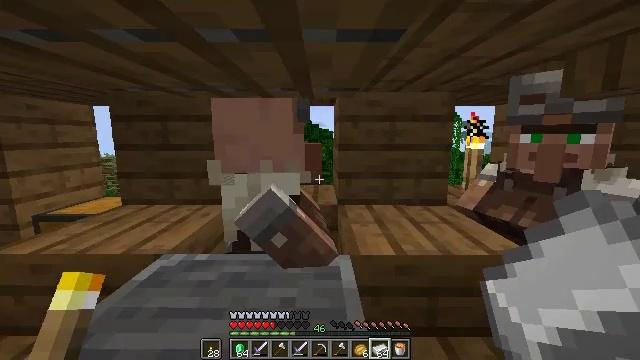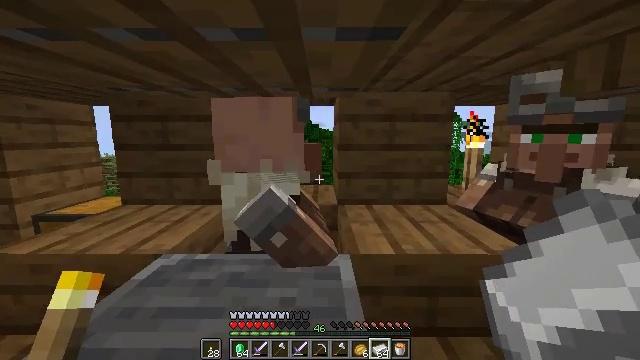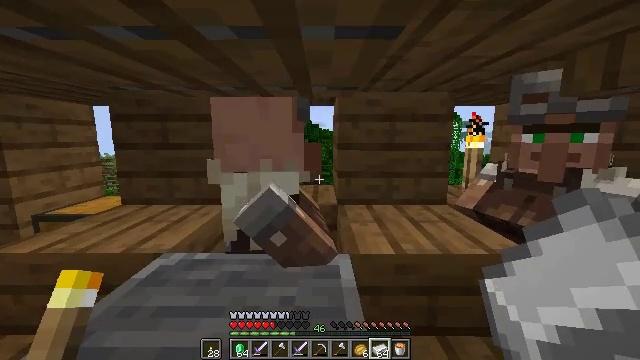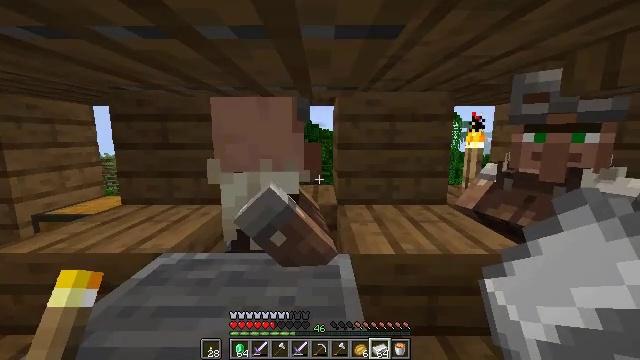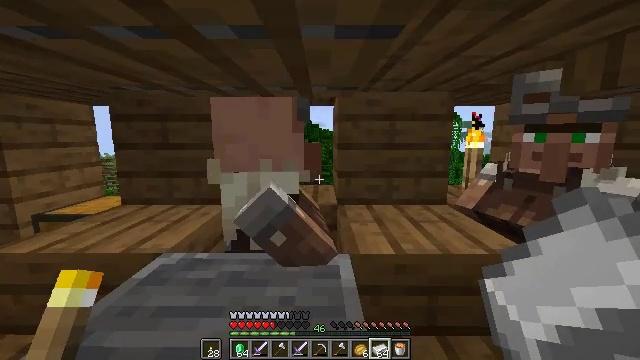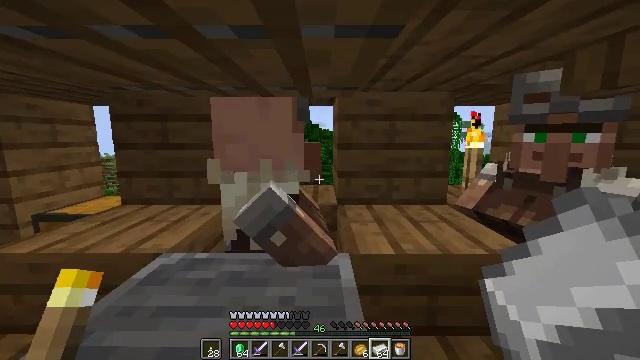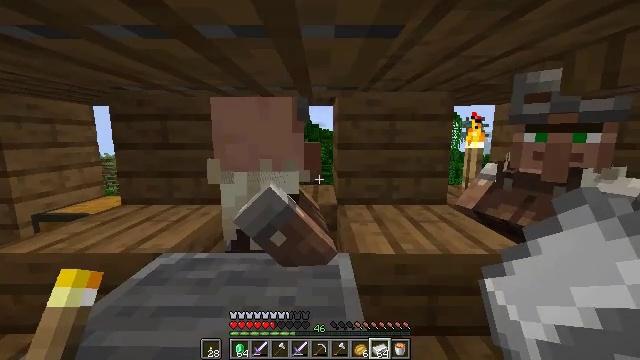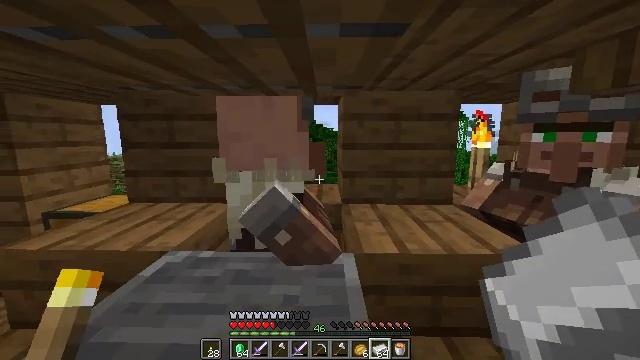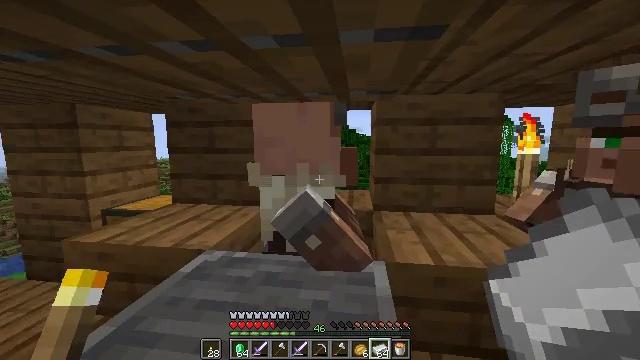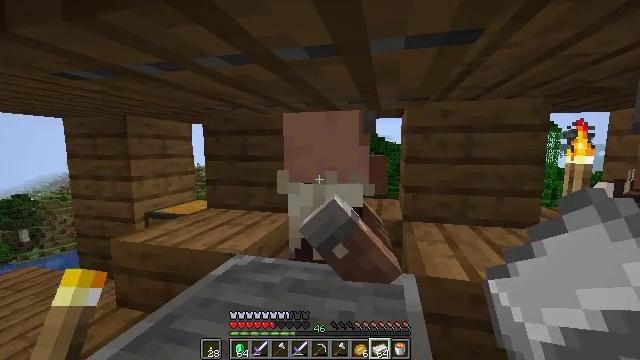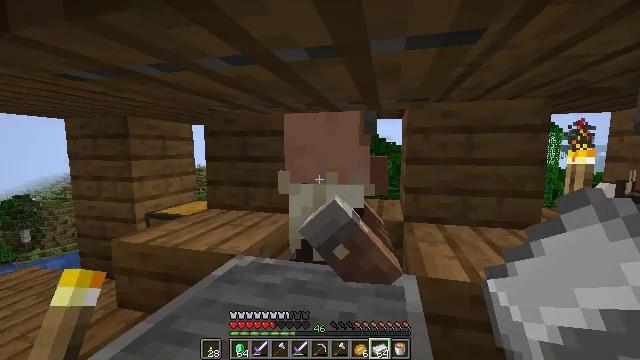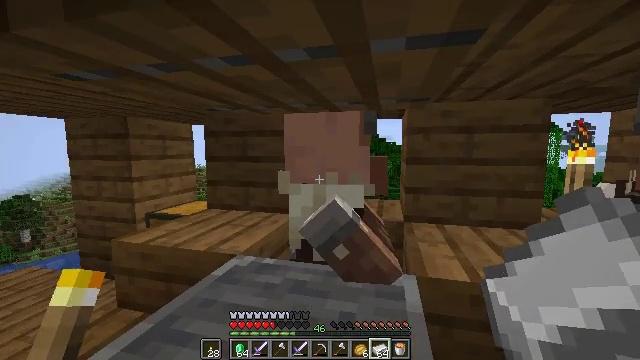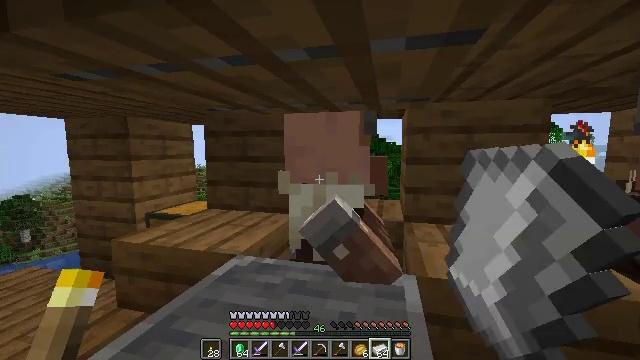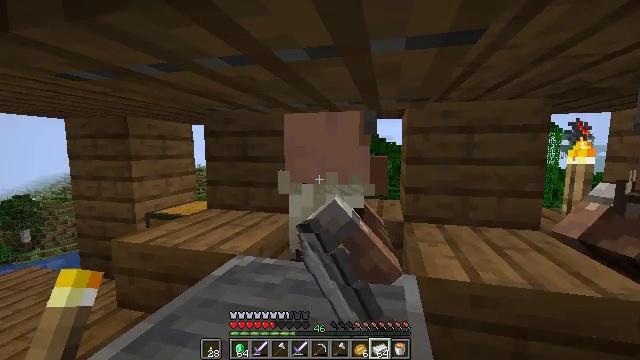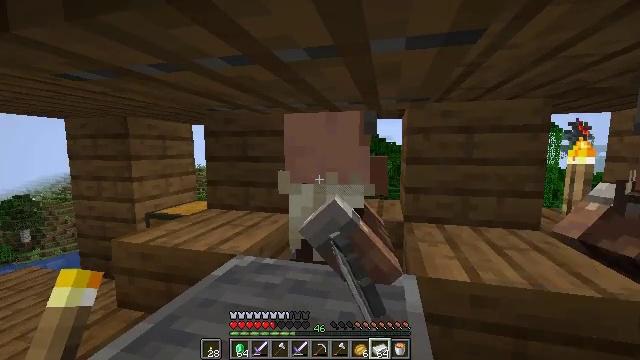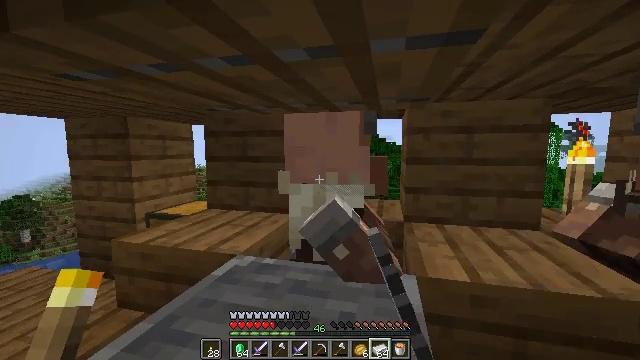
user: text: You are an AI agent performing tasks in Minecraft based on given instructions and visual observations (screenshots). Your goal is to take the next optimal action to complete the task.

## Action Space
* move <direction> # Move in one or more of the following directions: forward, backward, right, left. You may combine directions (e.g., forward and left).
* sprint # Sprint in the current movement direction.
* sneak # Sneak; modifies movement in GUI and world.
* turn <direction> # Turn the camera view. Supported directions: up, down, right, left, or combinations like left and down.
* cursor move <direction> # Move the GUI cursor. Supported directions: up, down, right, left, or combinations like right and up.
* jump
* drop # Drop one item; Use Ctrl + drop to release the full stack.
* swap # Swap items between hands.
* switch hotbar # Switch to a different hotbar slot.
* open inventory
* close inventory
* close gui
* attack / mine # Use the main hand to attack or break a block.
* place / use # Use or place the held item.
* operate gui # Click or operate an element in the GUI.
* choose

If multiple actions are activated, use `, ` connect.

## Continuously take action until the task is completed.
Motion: motion action
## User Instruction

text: Assemble a chainmail chestplate at the crafting table.
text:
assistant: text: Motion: no_op
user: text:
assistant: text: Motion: no_op
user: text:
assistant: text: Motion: no_op
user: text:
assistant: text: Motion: no_op
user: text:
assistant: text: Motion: no_op
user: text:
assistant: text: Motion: no_op
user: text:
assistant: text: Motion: turn left
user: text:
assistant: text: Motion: turn left and up
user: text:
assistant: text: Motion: turn left and up
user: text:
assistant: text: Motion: no_op
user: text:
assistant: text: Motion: use / place
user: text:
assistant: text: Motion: use / place
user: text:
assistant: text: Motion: use / place
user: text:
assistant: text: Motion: use / place
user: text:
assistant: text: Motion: no_op
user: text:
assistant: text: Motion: open gui
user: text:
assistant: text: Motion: no_op
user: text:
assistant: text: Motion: no_op
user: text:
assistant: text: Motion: no_op
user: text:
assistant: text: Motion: no_op
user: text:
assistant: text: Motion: no_op
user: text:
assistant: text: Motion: no_op
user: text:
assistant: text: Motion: cursor move left
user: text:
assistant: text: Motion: cursor move left
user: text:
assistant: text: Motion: cursor move left and down
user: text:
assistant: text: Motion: cursor move left
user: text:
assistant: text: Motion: no_op
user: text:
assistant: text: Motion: sneak
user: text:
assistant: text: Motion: sneak
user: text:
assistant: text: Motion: sneak